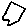
Label: hexagon